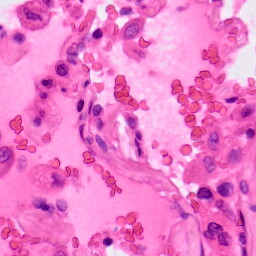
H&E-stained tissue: Lung